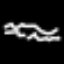
Label: squiggle